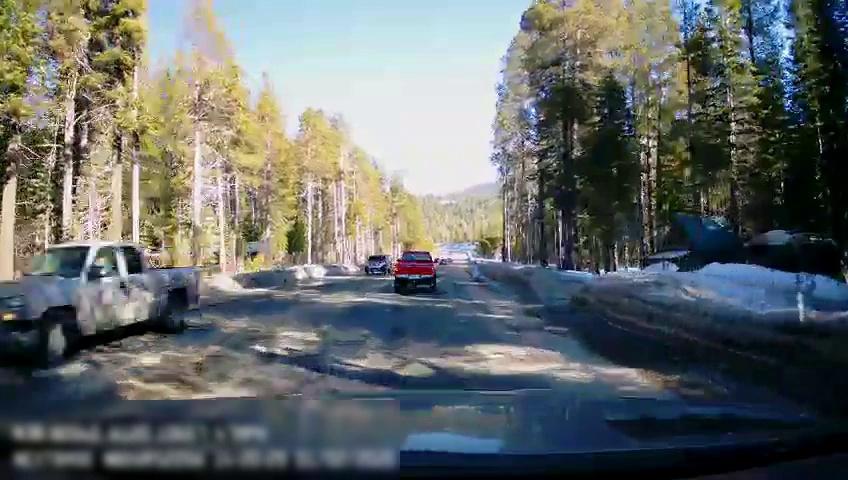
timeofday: Day
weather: Sunny
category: Drivable Space
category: Vehicles | Truck
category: Vehicles | SUV
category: Vehicles | Truck